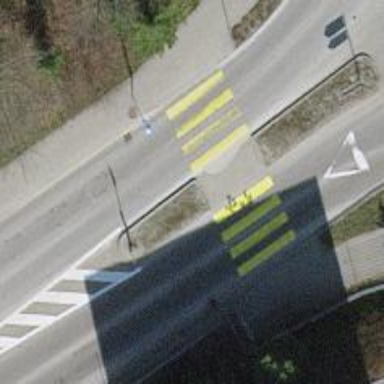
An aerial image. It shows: Uncontrolled zebra crossing on the road.